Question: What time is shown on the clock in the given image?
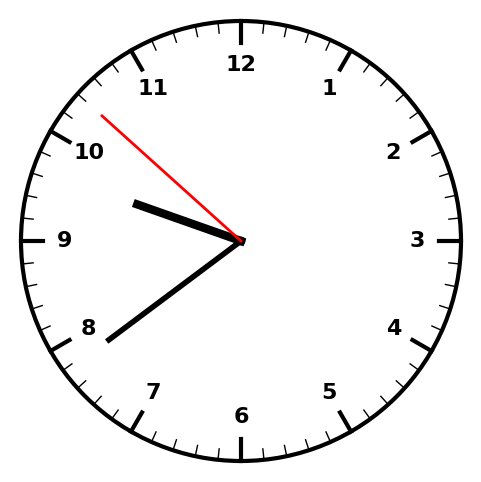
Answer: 09:38:52